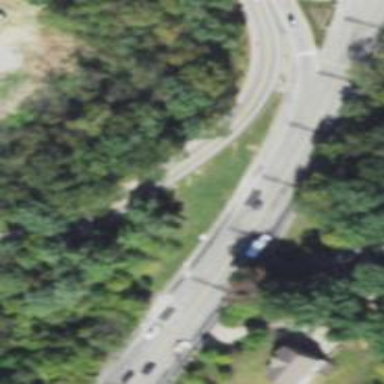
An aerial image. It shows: Left sidewalk along asphalt tertiary road.